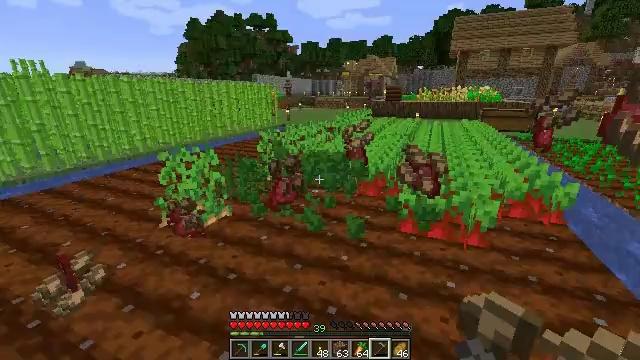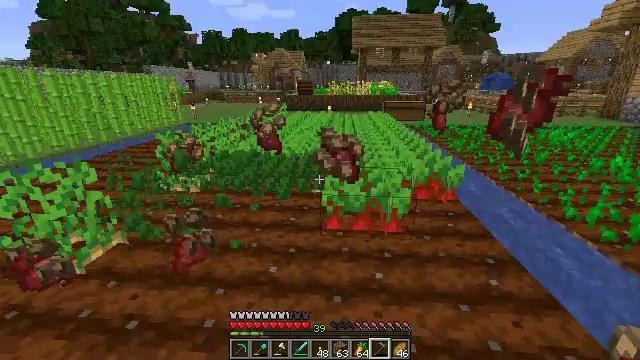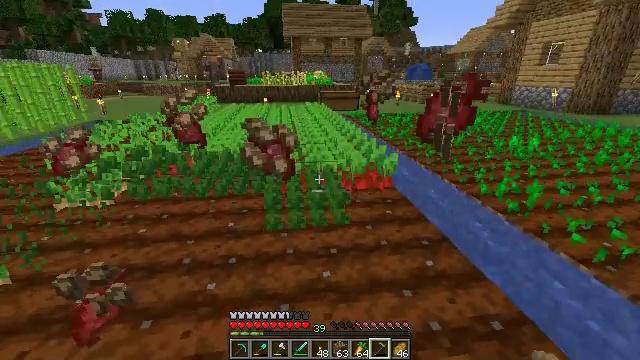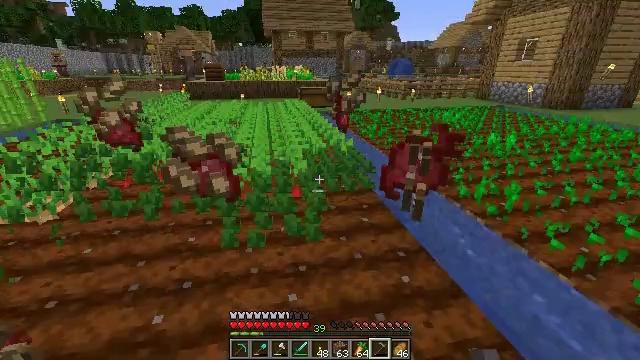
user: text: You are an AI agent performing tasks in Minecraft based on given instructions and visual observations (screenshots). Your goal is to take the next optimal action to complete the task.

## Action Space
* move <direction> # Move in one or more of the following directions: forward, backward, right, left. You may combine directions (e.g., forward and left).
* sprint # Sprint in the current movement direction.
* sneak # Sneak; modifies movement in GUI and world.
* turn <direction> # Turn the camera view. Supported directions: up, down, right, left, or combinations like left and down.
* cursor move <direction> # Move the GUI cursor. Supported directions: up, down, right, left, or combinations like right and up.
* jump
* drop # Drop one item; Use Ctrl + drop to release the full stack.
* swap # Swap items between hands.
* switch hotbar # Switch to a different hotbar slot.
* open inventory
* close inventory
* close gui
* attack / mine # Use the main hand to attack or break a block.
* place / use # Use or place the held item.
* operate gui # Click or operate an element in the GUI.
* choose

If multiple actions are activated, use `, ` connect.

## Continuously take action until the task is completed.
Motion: motion action
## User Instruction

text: Collect potatoes from the garden.
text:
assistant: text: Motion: move forward and move right, turn right and down, attack / mine
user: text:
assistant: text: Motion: move forward and move right, turn right and down, attack / mine
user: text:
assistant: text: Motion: move forward and move right, turn right, attack / mine
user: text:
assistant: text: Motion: attack / mine